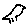
Label: bird